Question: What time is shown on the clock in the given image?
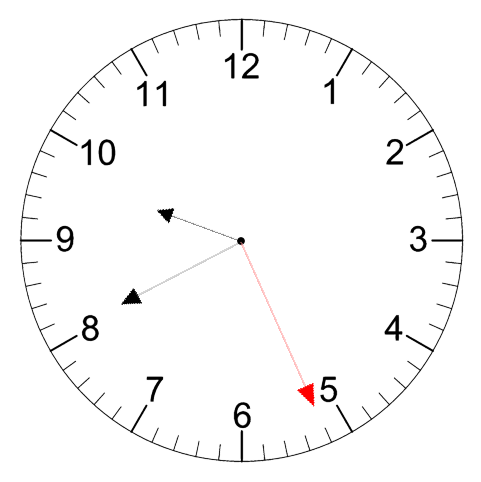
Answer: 09:40:26